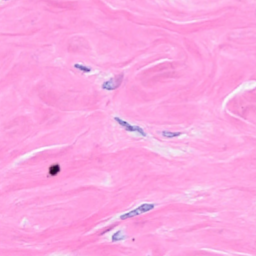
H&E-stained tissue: Breast